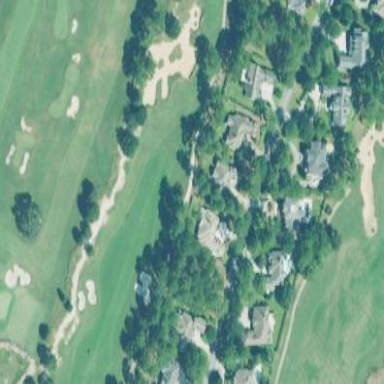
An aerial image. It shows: Sand bunker on golf course.